Aerial crown-view tile of a tropical tree (Barro Colorado Island, Panama), acquired 20250915:
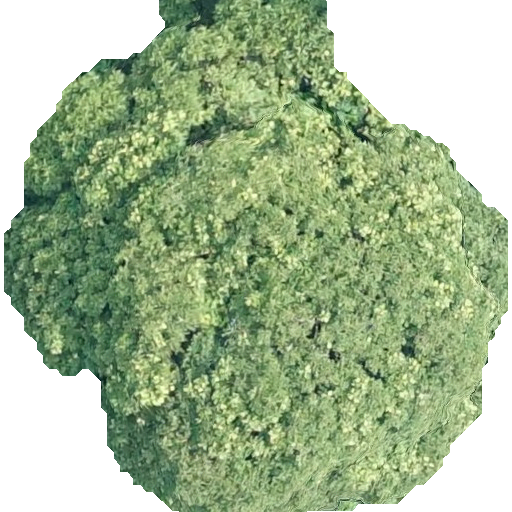
Species: Dipteryx oleifera
GBIF accepted scientific name: Dipteryx oleifera
Crown area: 287.006 m²